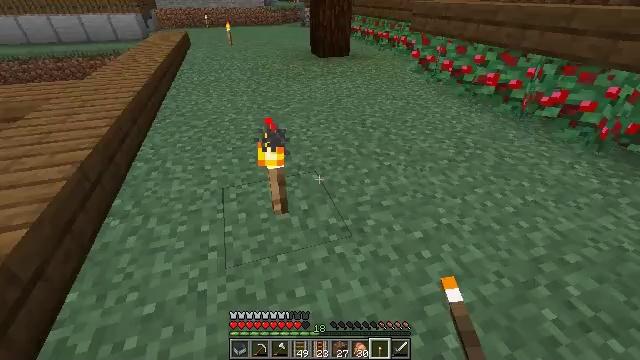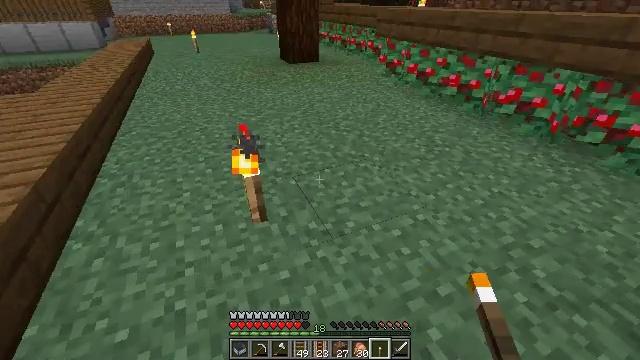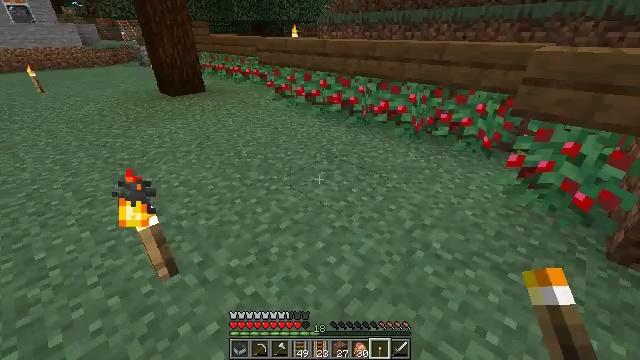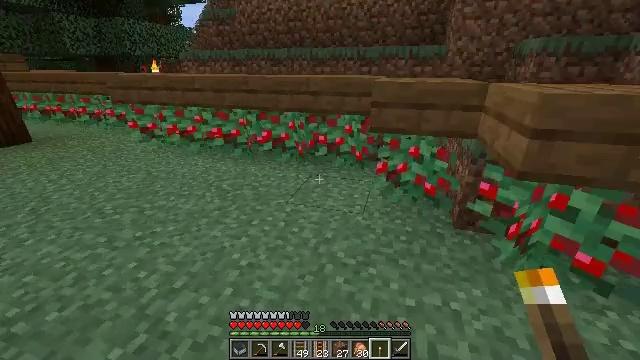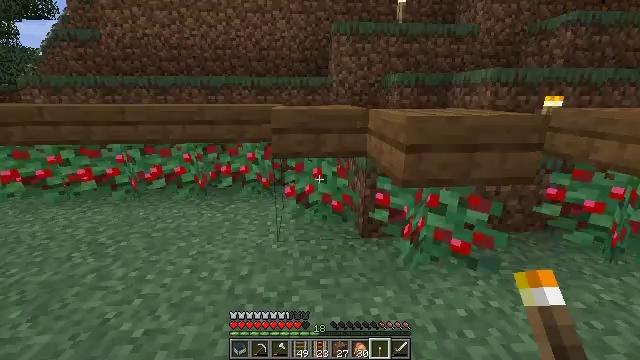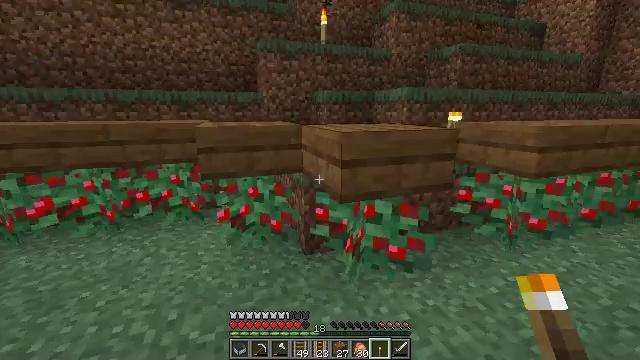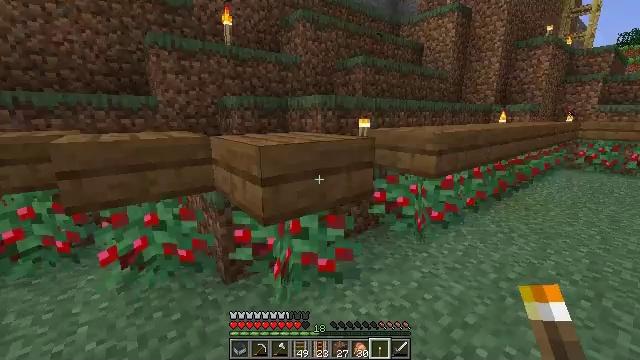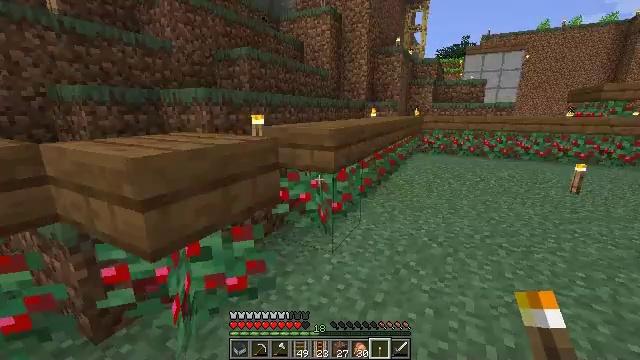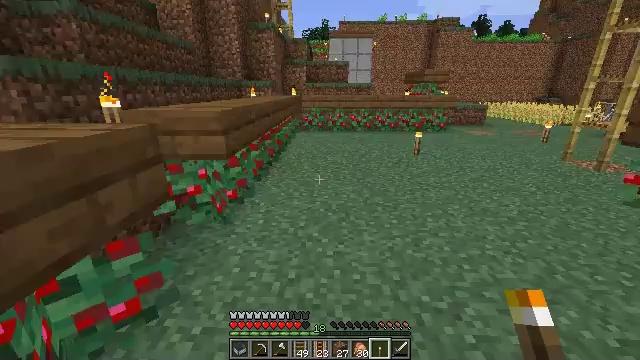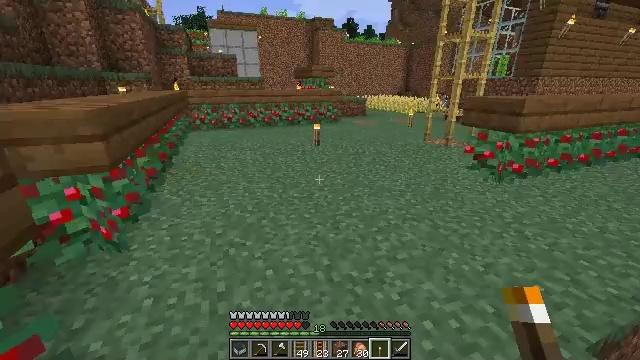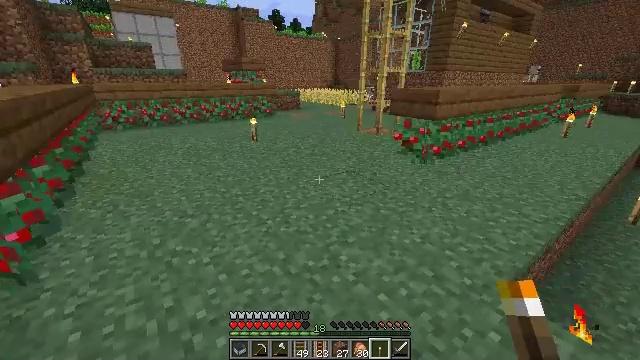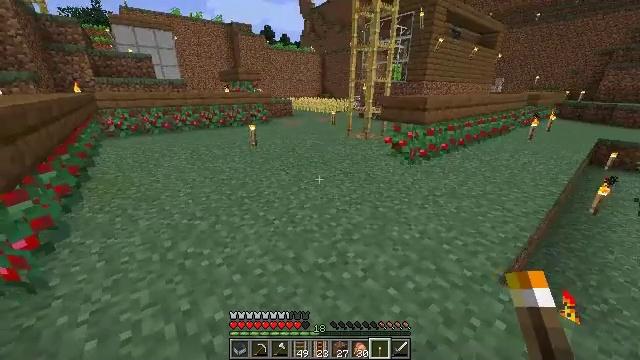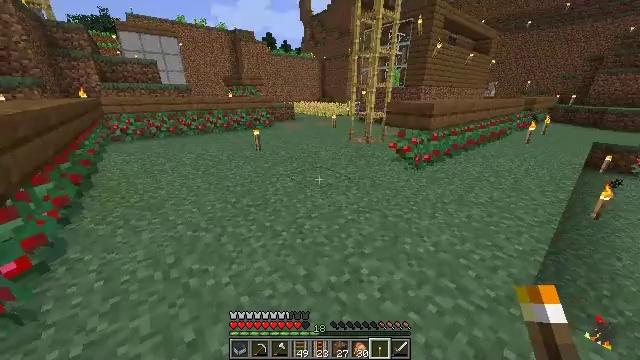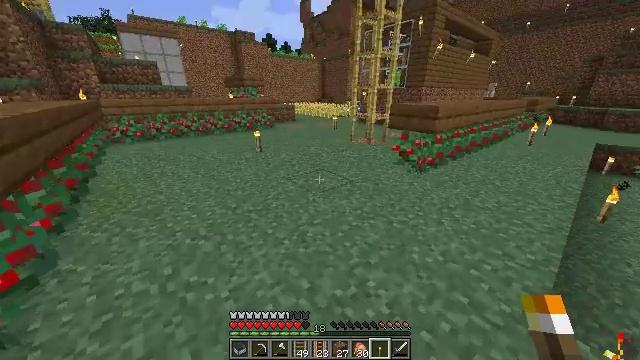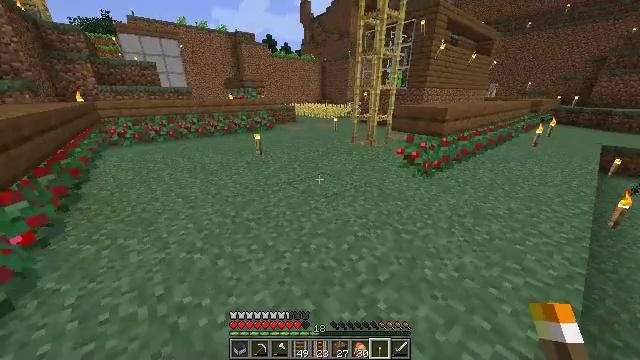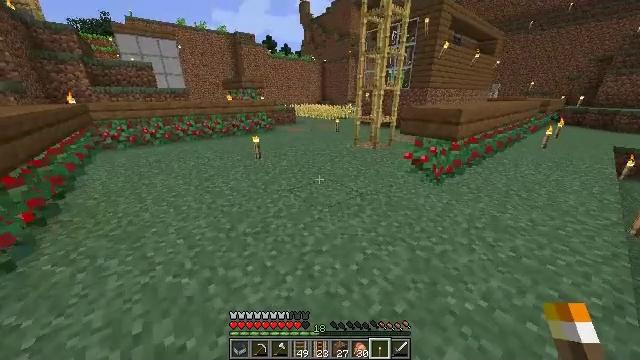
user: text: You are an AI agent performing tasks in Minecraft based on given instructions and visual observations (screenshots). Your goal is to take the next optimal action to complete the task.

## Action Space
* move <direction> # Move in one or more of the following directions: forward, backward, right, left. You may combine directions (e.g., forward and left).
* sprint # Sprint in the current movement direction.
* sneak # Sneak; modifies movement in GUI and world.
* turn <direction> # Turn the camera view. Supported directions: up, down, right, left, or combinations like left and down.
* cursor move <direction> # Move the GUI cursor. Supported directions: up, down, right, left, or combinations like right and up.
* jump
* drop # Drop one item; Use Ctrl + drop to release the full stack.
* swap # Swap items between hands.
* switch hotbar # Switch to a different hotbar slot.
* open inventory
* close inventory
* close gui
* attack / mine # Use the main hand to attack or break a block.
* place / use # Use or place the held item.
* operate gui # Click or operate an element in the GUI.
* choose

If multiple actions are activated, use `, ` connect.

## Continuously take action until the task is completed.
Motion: motion action
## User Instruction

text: Mine the rail.
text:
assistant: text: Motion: turn right and up
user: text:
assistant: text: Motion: turn right and up
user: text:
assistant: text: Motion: turn right and up
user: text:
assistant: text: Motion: move forward, turn right and up
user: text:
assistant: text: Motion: move forward, turn right and up
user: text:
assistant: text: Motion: move forward, turn right and up
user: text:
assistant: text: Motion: move left, turn right and down
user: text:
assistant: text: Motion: move left, turn right and down
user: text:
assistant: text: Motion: move forward and move left, turn right and down
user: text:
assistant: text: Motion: move forward and move left, turn right and down
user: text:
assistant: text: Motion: move forward, turn right
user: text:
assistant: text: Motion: move forward
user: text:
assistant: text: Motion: move forward
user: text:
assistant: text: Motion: move forward
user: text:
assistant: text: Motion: move forward
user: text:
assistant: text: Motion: move forward
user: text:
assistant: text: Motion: move forward
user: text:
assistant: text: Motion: move forward
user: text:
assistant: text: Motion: move forward
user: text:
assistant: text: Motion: move forward, sprint
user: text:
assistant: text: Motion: move forward, sprint, turn right and down
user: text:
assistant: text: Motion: move forward, sprint, turn right and down
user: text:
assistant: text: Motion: move forward, sprint, turn right and down
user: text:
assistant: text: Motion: move forward, turn right and down
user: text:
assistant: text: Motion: move forward, turn right and down
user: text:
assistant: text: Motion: move right, turn right and down
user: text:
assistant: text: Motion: move right, turn right and down
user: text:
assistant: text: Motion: move right
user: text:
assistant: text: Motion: move right
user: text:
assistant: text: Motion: move right